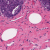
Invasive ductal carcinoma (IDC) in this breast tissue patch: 0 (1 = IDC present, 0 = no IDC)